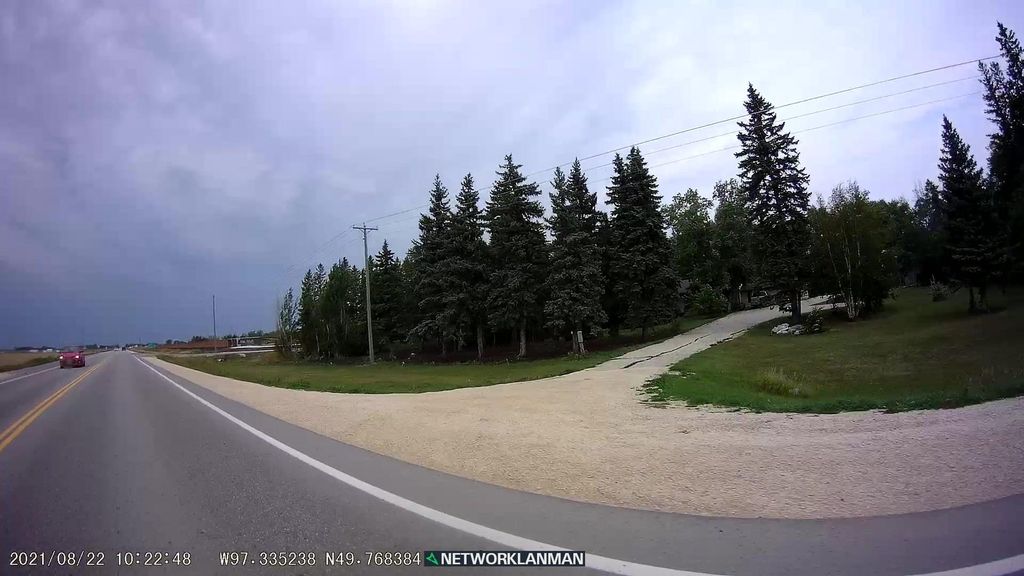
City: winnipeg